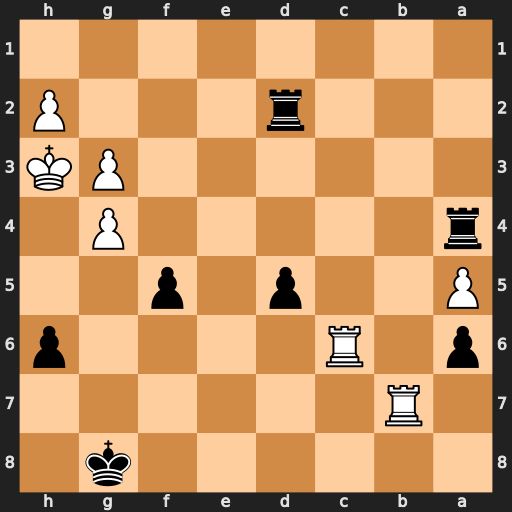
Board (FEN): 6k1/1R6/p1R4p/P2p1p2/r5P1/6PK/3r3P/8
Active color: b
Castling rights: -
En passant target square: -
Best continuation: fxg4+ Kh4 Rxh2#